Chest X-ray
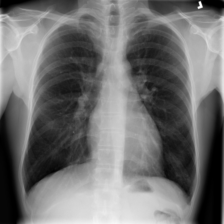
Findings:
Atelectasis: negative
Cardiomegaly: negative
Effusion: negative
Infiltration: negative
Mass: negative
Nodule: negative
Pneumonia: negative
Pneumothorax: negative
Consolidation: negative
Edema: negative
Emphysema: negative
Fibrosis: negative
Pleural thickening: negative
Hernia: negative